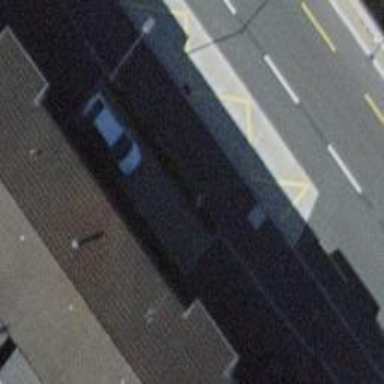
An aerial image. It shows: Bus stop with platform for public transport.